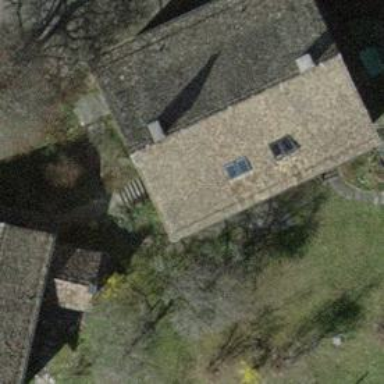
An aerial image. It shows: Building with pitched roof.